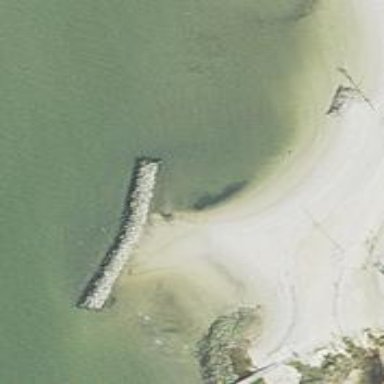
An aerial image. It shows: Breakwater structure.